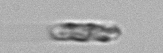
Label: Dactyliosolen_fragilissimus